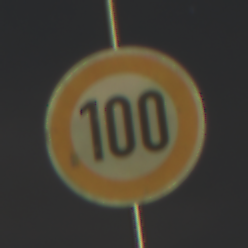
Verkehrszeichen: Geschwindigkeit100
Umgebung: Outdoor, Urban
Tageszeit: Night
Wetter: PartlyCloudy
Licht: Artificial
Jahreszeit: NotSpecified
Kontrast: HighContrast